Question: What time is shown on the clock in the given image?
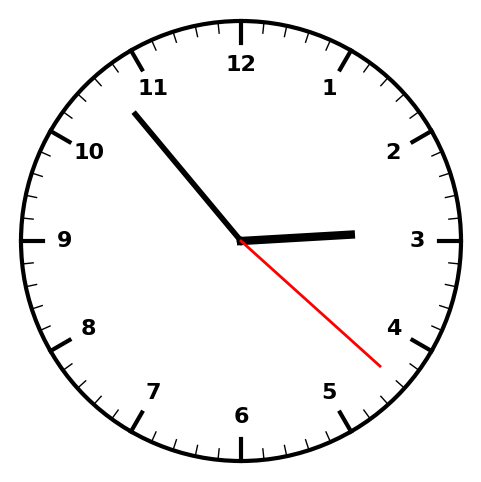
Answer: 02:53:22